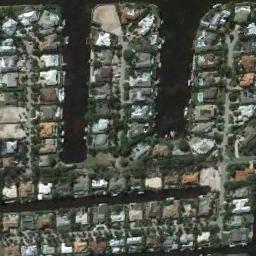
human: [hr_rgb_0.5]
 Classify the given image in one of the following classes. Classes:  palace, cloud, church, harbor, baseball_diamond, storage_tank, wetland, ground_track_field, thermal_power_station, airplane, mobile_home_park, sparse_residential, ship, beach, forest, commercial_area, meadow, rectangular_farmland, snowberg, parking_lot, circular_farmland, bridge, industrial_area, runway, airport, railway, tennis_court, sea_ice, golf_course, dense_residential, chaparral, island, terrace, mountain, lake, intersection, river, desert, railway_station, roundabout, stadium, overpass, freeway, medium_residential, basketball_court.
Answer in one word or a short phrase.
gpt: dense_residential